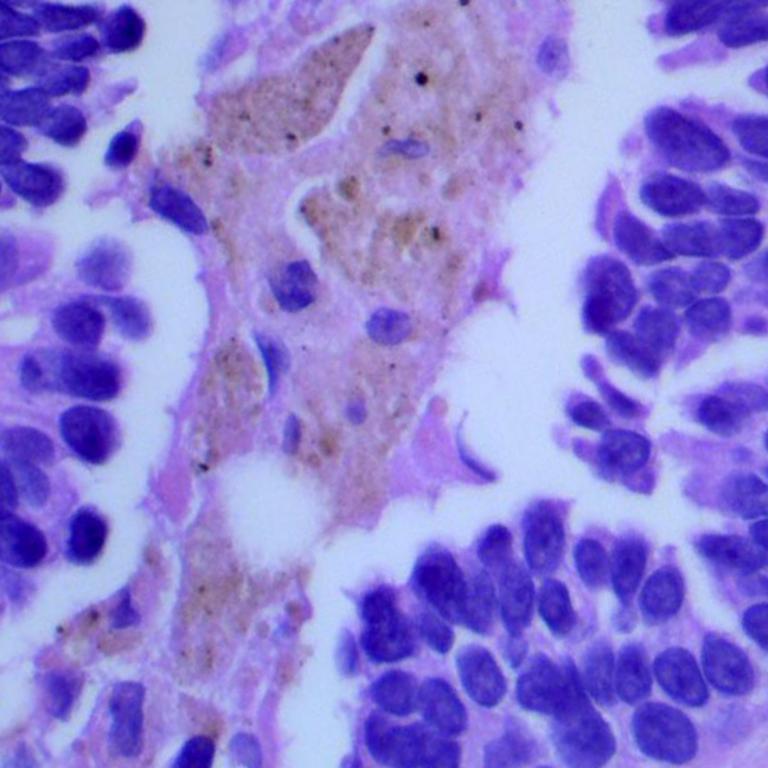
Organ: lung
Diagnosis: adenocarcinomas